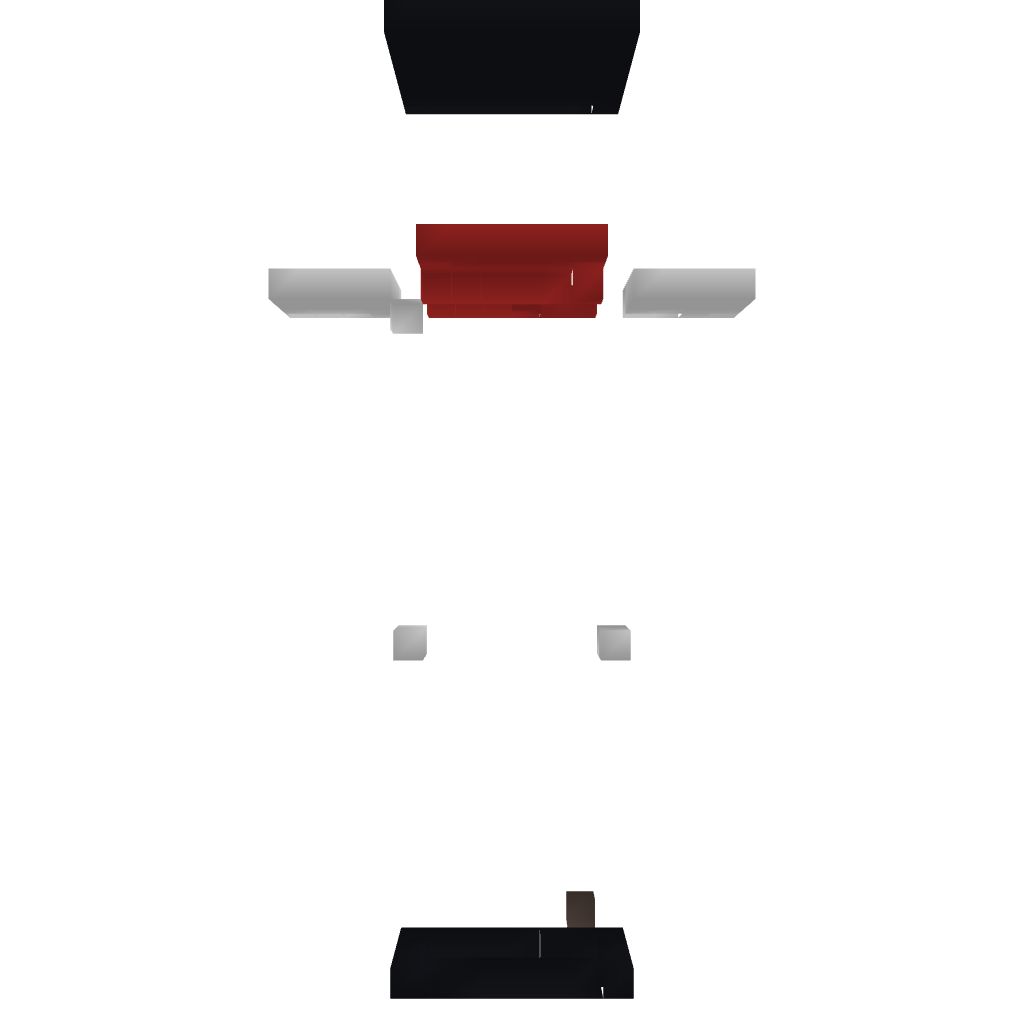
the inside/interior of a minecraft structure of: Mongol Statue